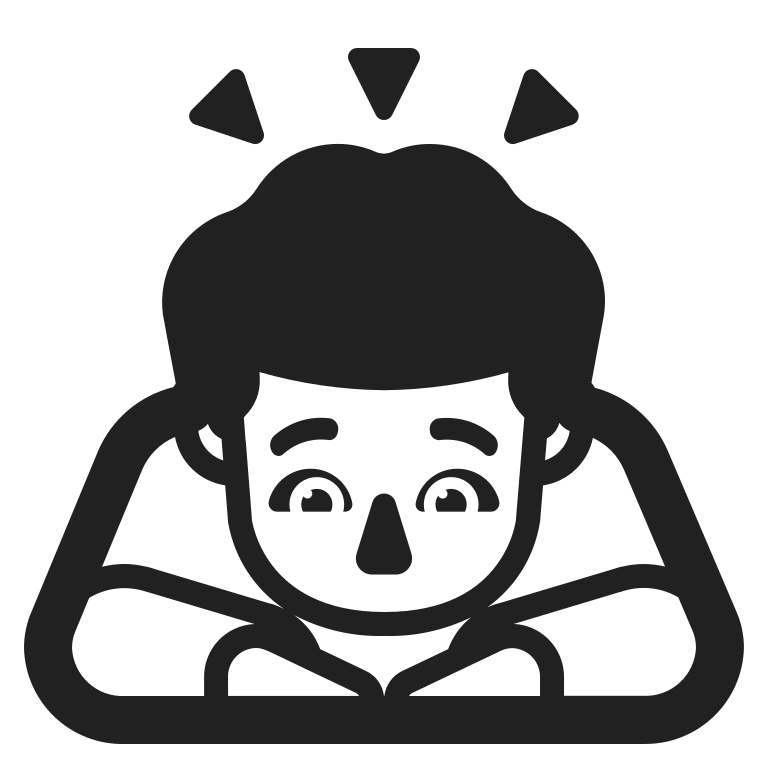
man bowing high contrast default